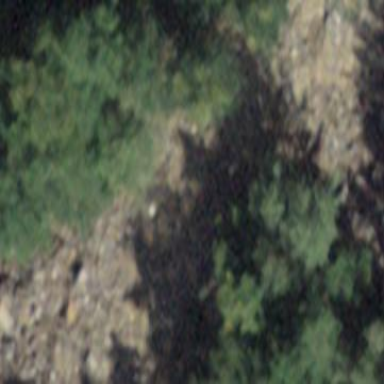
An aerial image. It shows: Natural scree.